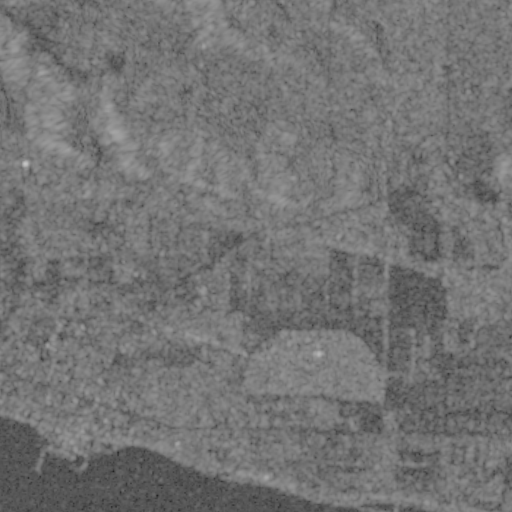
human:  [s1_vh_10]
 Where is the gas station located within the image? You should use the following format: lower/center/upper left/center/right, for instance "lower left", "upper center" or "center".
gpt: The gas station is located in the lower left of the image.
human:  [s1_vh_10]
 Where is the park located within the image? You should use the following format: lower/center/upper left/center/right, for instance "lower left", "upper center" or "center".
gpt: The park is located in the lower left of the image.
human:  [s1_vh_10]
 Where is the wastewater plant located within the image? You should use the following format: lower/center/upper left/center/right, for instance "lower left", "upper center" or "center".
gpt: The wastewater plant is located in the lower left of the image.
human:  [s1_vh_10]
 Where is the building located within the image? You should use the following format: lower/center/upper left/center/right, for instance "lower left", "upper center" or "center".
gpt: The building is located in the lower left of the image.
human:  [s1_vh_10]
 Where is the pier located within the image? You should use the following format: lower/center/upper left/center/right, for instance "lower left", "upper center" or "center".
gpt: The pier is located in the lower left of the image.
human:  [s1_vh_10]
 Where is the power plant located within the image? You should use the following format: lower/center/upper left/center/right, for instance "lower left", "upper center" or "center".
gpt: There is no power plant in the image.

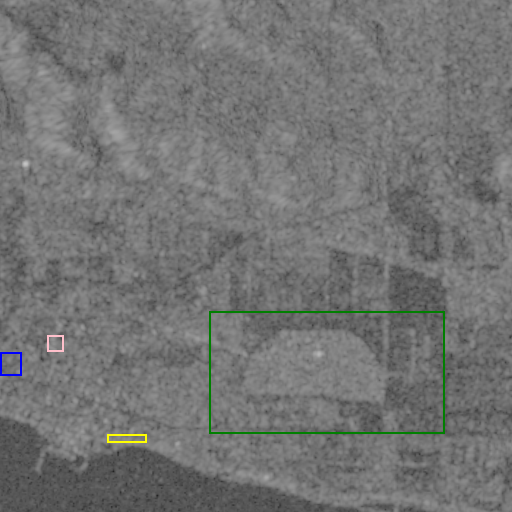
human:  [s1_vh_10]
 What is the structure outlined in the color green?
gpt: The structure outlined in green is a crop field.
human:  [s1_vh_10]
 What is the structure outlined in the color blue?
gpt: The structure outlined in blue is a park.
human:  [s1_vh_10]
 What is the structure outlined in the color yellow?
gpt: The structure outlined in yellow is a wastewater plant.
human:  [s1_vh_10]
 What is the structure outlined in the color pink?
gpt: The structure outlined in pink is a building.
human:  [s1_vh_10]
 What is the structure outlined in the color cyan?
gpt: There is no cyan outline.